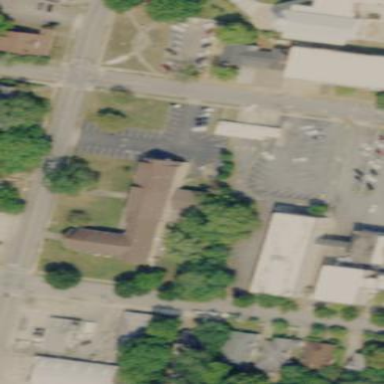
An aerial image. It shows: Building that is place of worship.